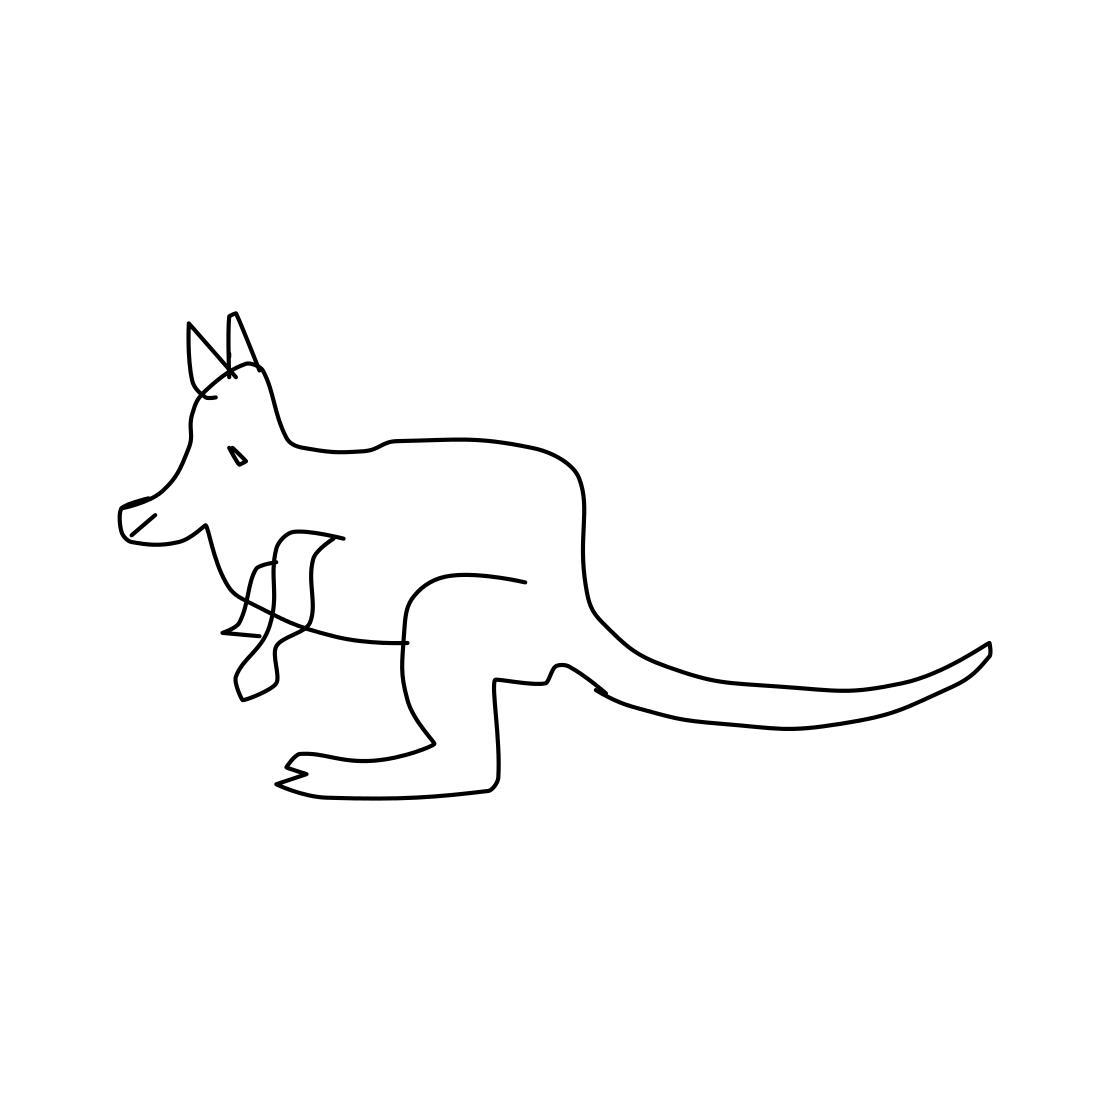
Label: kangaroo